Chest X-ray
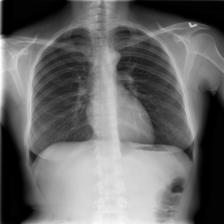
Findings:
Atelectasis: negative
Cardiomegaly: negative
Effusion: negative
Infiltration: positive
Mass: negative
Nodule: negative
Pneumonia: negative
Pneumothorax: negative
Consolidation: negative
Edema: negative
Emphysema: negative
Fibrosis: negative
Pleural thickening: negative
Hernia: negative